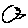
Label: bird